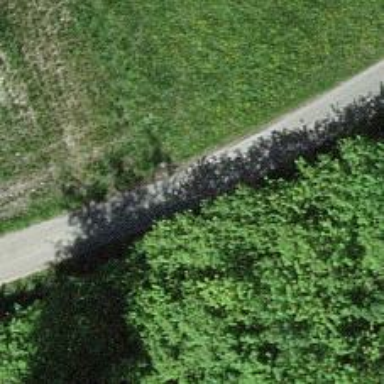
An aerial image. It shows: Gravel track with grade1 tracktype.